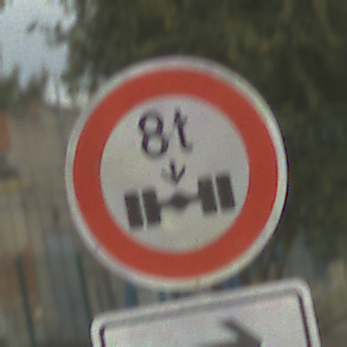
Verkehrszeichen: TatsaechlicheAchslast
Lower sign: RichtungsangabeDurchPfeile5
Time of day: MorningAfternoon
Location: Outdoor (Suburban)
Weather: PartlyCloudy
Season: NotSpecified
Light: Natural